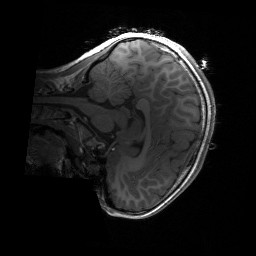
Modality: T1w
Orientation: sagittal
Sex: female
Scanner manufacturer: siemens
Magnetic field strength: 3 T
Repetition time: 1.9 s
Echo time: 0.00243 s